Aerial crown-view tile of a tropical tree (Barro Colorado Island, Panama), acquired 20241014:
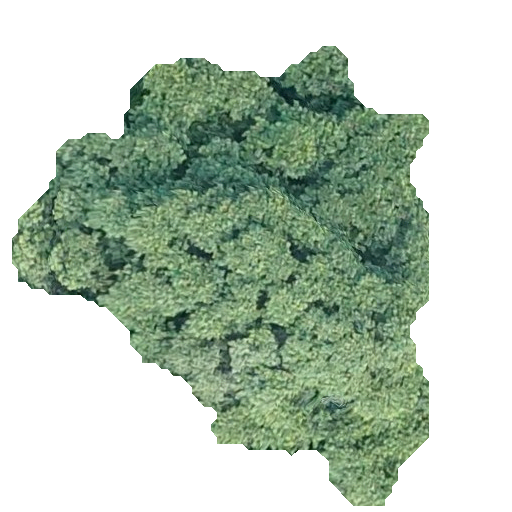
Species: Luehea seemannii
GBIF accepted scientific name: Luehea seemannii
Crown area: 187.55 m²